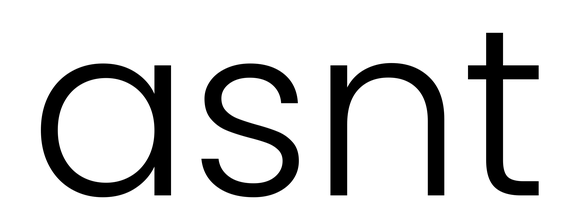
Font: Poppins-Light